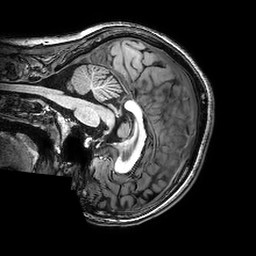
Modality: T1w
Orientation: sagittal
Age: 23
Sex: female
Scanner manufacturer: philips
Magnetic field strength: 3 T
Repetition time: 0.008313 s
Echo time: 0.00381 s